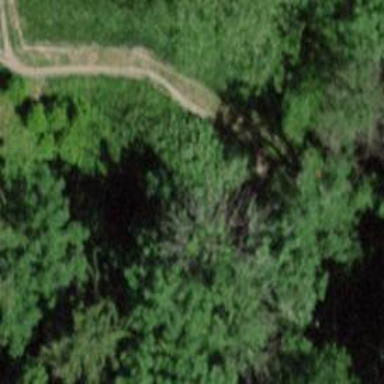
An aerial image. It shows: Gravel path.